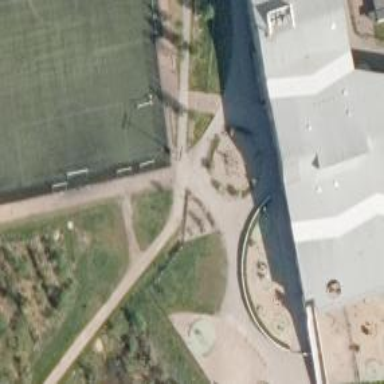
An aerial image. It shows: Playground area for leisure activities on the land.